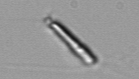
Label: Chrysochromulina